Field crop: maize
Growth stage: 2
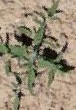
Species: atriplex